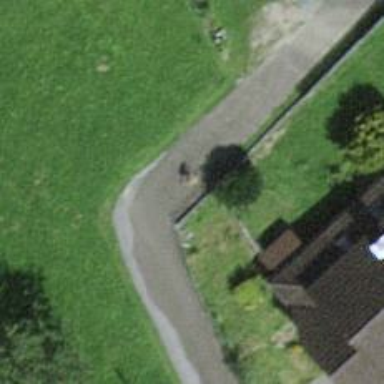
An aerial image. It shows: Paved residential road.